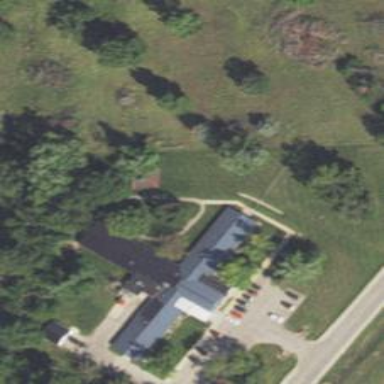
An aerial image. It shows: Nursing home building that serves as social facility.